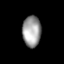
Tissue: lung
Cell type: T cells
Senescence score: 0.231
Nuclear area (px): 562
Mean DAPI intensity: 156.464